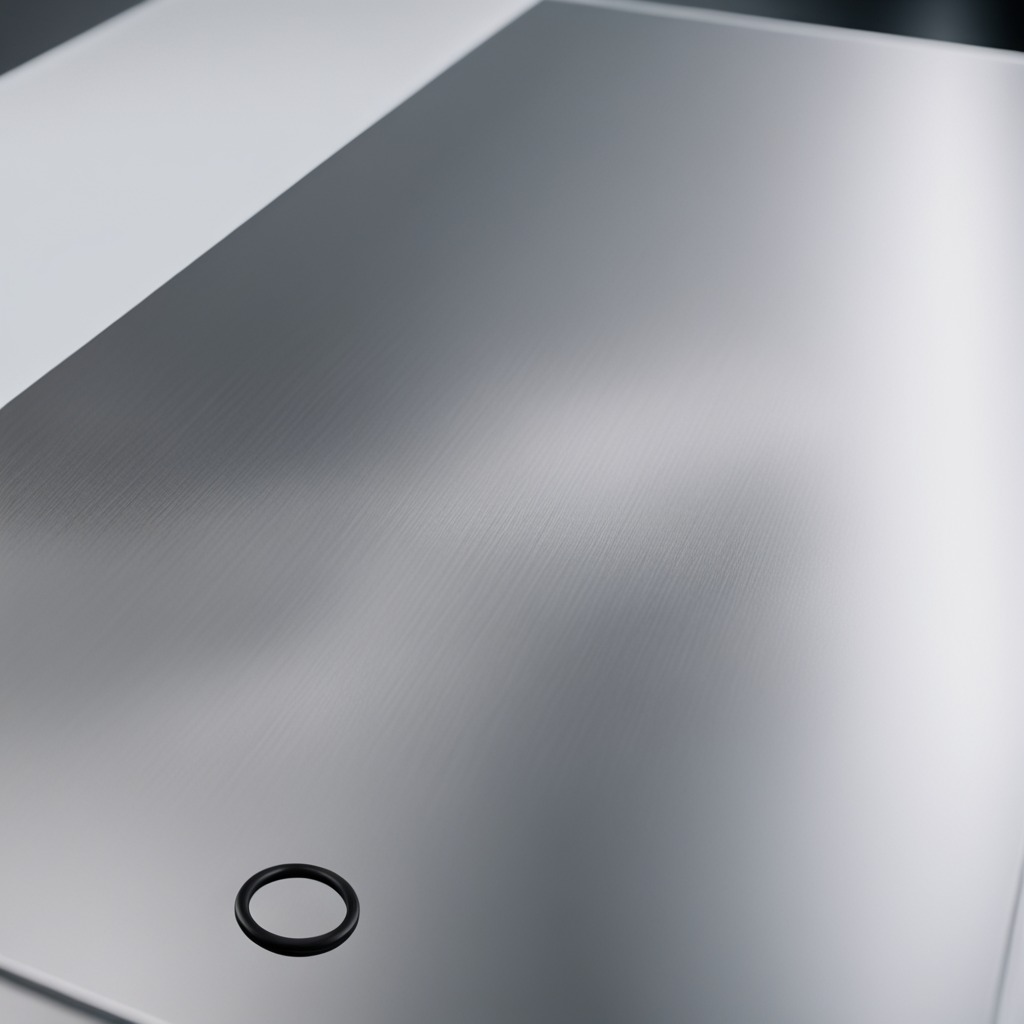
A rubber O-ring is lying on the stainless steel table in a high-end prototyping lab.